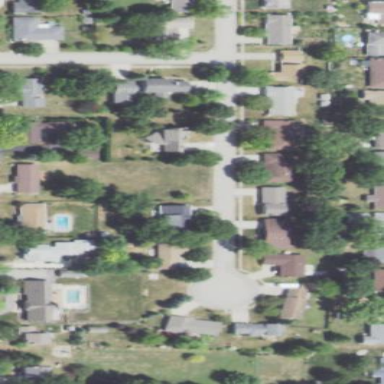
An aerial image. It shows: Residential area in neighborhood consisting of single-family homes.